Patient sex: M
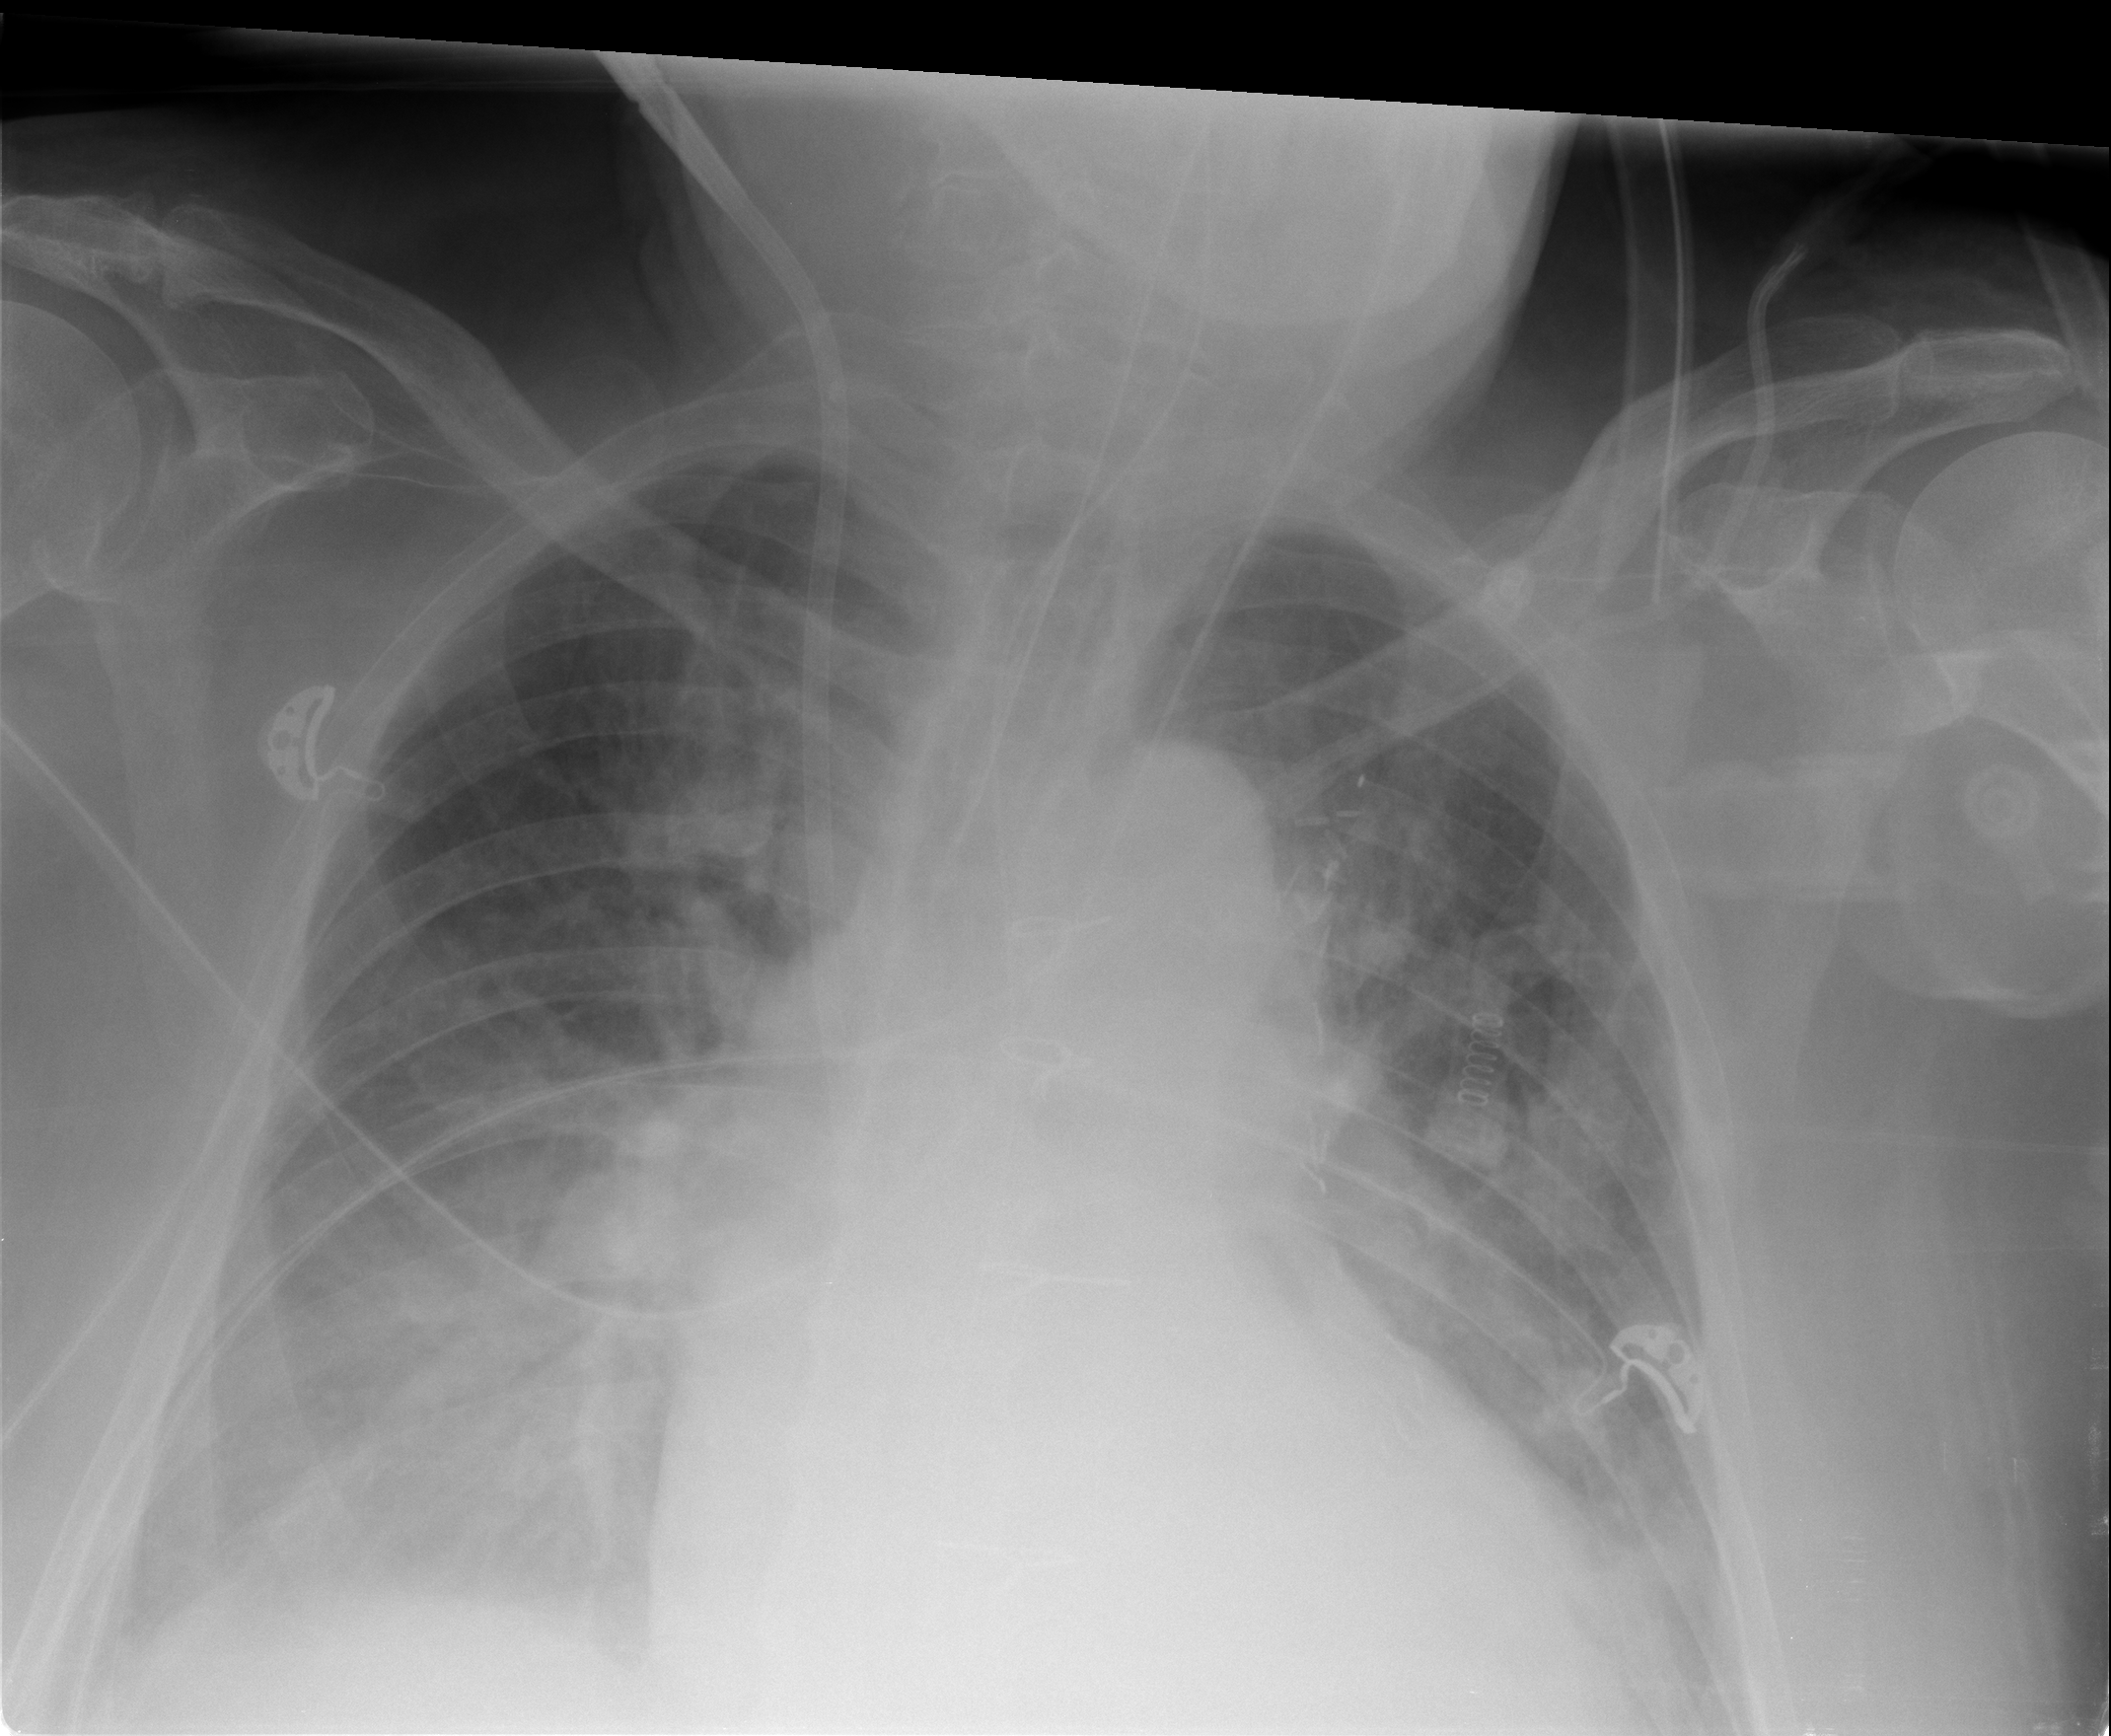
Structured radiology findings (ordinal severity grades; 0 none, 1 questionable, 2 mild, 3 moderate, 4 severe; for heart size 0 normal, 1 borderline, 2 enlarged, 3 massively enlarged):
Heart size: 2
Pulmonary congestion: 2
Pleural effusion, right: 2
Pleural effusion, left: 2
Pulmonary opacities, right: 2
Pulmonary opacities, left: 2
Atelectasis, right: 2
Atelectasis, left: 2